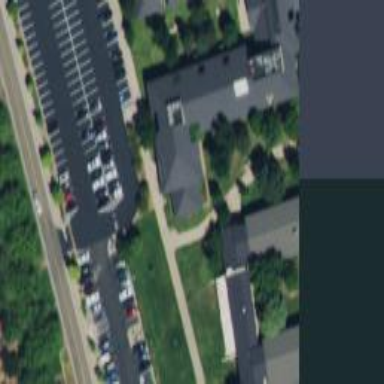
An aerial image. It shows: Dormitory building.